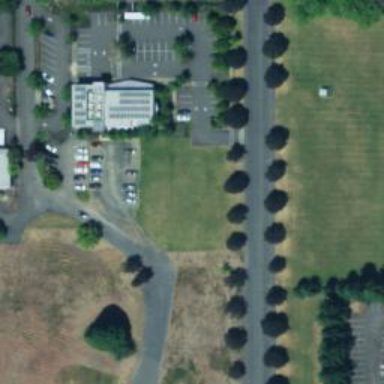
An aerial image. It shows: Tertiary road with sidewalk on the left.